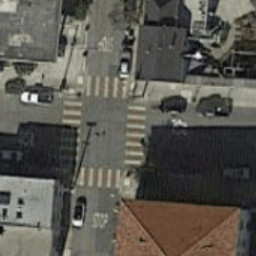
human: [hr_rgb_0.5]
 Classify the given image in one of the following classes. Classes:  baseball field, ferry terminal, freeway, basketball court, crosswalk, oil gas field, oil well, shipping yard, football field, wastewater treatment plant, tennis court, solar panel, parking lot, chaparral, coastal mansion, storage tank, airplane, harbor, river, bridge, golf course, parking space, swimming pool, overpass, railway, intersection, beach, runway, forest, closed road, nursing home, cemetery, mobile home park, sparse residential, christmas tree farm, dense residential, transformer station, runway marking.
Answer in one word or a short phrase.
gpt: crosswalk